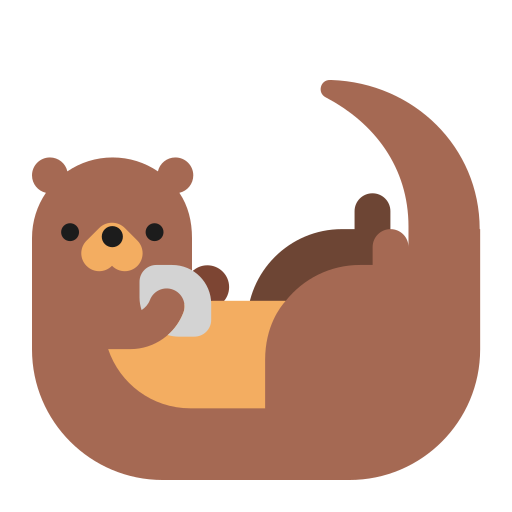
otter flat